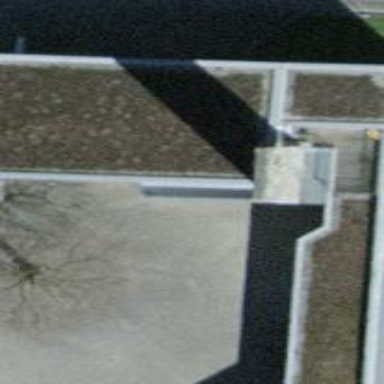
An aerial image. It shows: Part of building is shown in the image.